Interaction volume radius: 10 \u00c5
Interaction volume height: 20 \u00c5
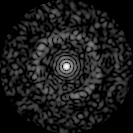
Disorder parameter: 0.8371